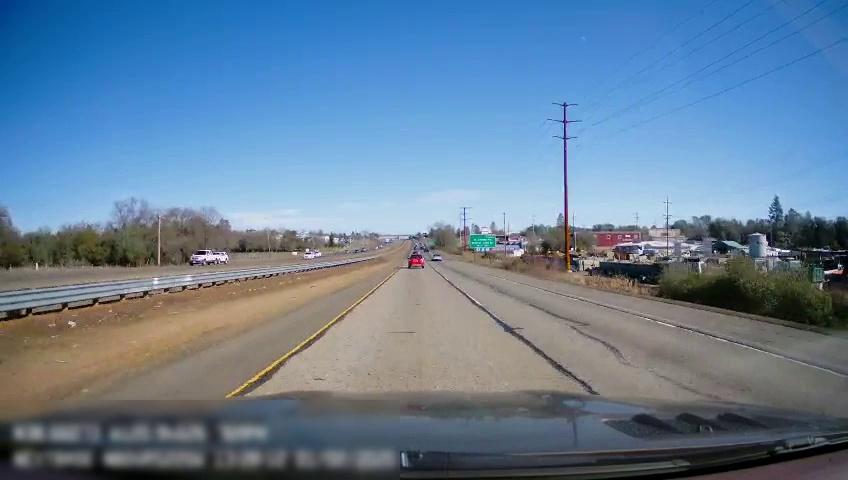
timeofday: Day
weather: Sunny
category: Drivable Space
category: Drivable Space
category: Vehicles | SUV
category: Vehicles | Car
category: Vehicles | Truck
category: Vehicles | Car
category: Vehicles | SUV
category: Lanes | Current Lane
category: Lanes | Current Lane
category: Lanes | Alternate Lane
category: Traffic | Signs